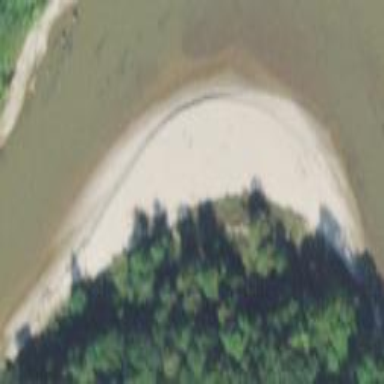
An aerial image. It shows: Sandy beach with natural surface.